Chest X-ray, AP view. Patient: 34 years old, sex F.
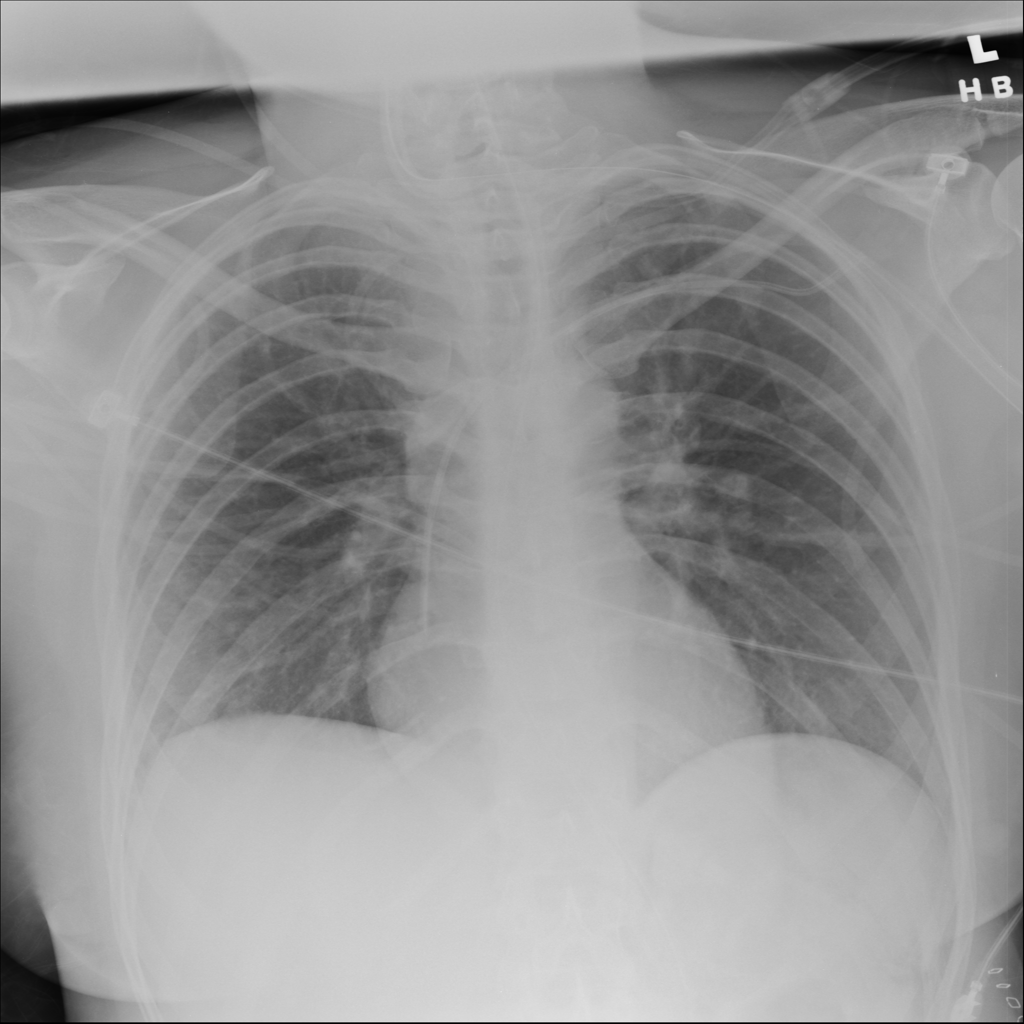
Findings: No Finding